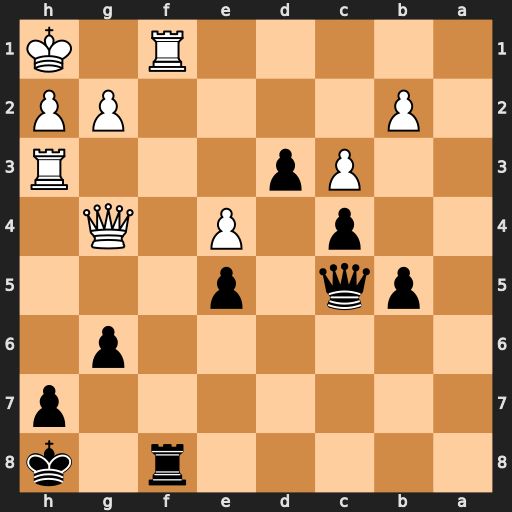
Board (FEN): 5r1k/7p/6p1/1pq1p3/2p1P1Q1/2Pp3R/1P4PP/5R1K
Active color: b
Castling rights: -
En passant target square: -
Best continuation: Rxf1#